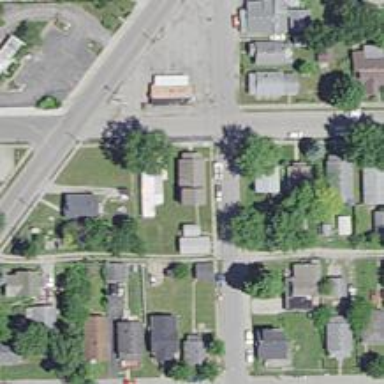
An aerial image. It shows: Alley classified as service road.